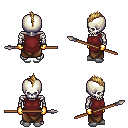
a pixel art fantasy rpg character, male body template, skeleton, maroon tunic, robe skirt, blonde mohawk hairstyle, gold gloves, white slippers, spear, four views (front, back, left, right), 2x2 character sprite sheet, small pixel art, hard edges, no anti-aliasing